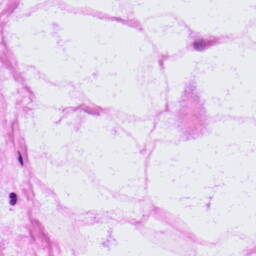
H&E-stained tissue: LymphNode